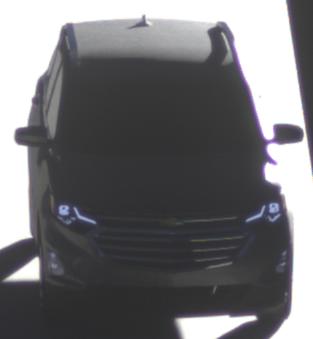
Make: Chevrolet
Model: Equinox
Detailed model: Gen. 2
Model produced from: 2015
Model produced until: 2017
Doors: 5
Color: gray
Road condition: dry road
Daytime: sunrise or sunset
Contrast: high contrast